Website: lowes
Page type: address-validator
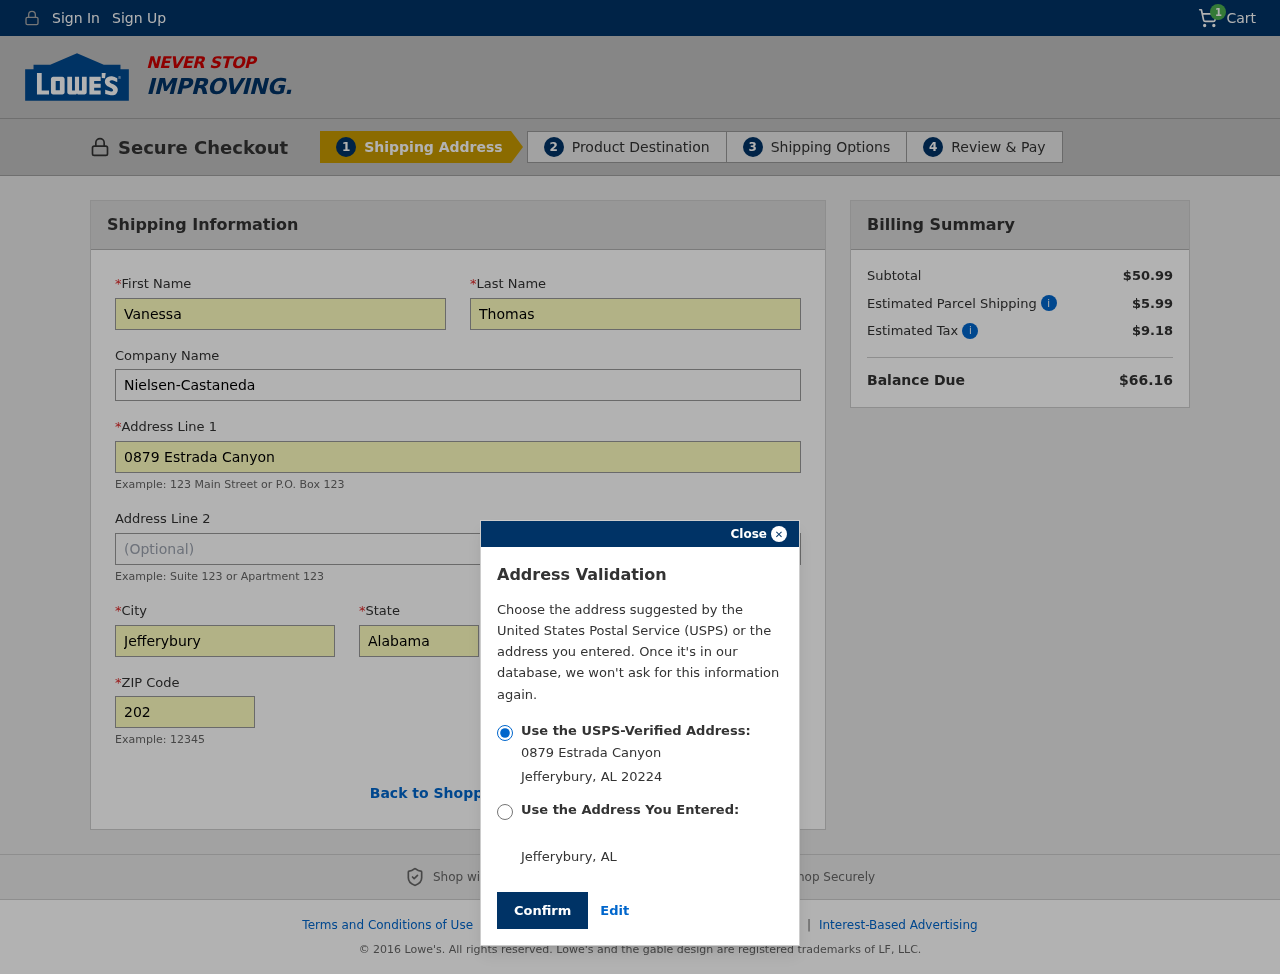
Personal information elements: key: PII_CITY
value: Jefferybury
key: PII_COMPANY
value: Nielsen-Castaneda
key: PII_FIRSTNAME
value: Vanessa
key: PII_LASTNAME
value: Thomas
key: PII_POSTCODE
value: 20224
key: PII_STATE
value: Alabama
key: PII_STATE_ABBR
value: AL
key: PII_STREET
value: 0879 Estrada Canyon
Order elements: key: ORDER_NUM_ITEMS
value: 1
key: ORDER_SUBTOTAL
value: $50.99
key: ORDER_SHIPPING_COST
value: $5.99
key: ORDER_TAX
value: $9.18
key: ORDER_TOTAL
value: $66.16